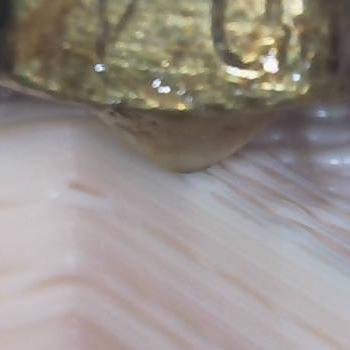
Flow rate: 33%